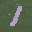
Label: 1